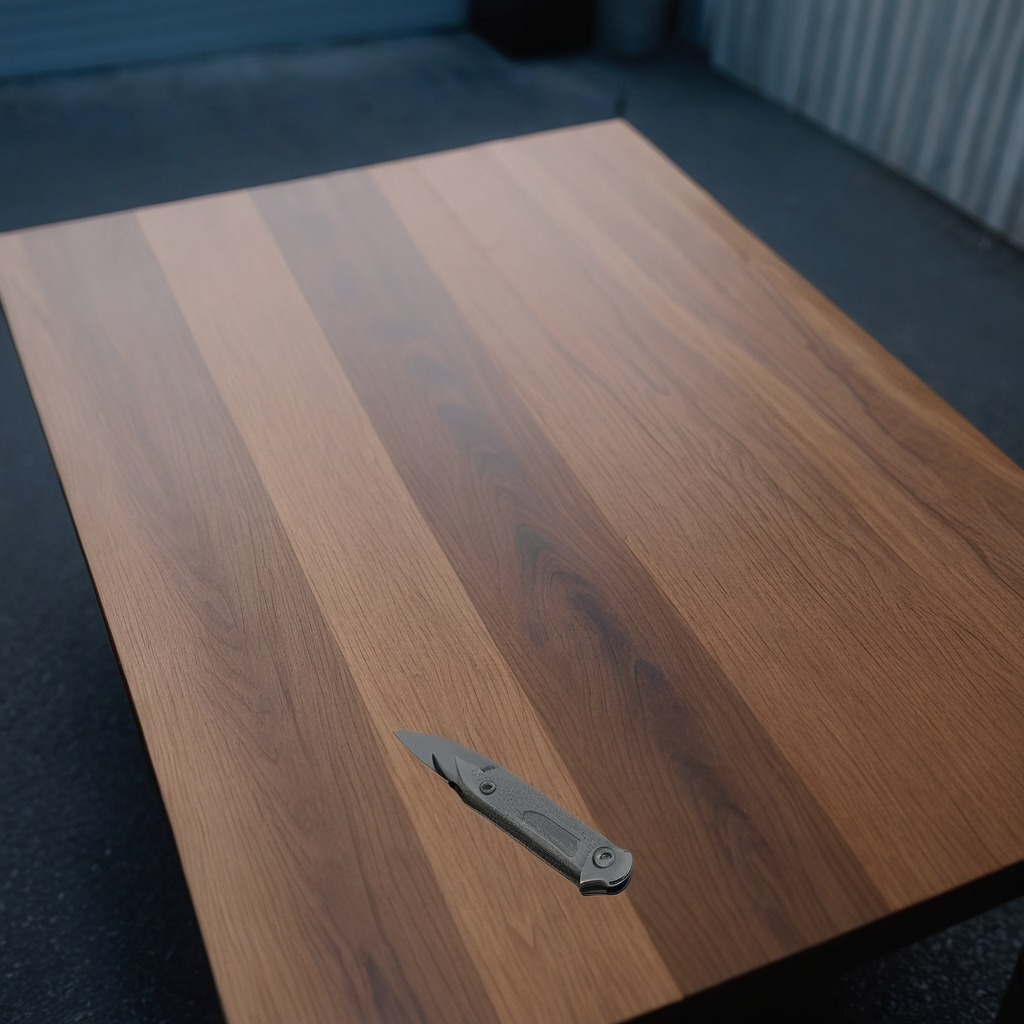
A utility knife lies on the old table with faint burn marks in a small garage at twilight.